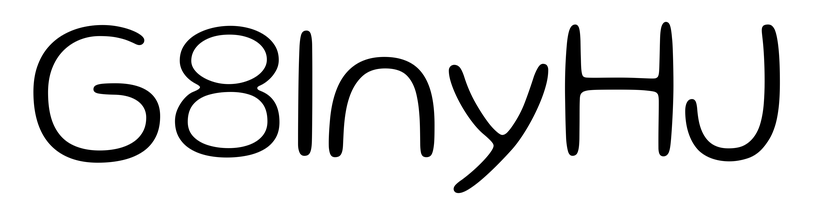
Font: Gluten_ExtraLight